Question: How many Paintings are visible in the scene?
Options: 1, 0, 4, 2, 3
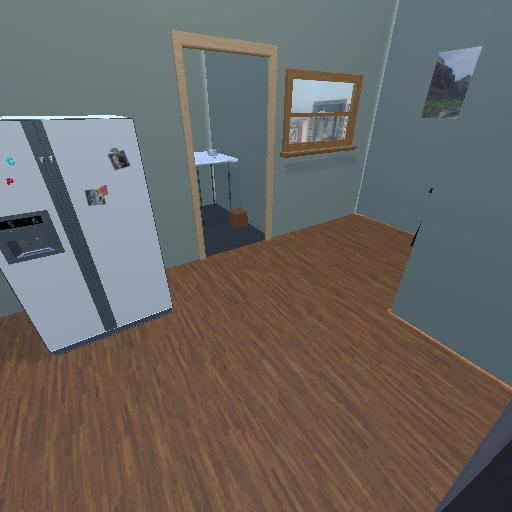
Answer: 1